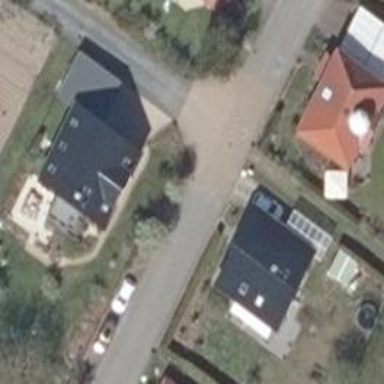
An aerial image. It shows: Residential road.